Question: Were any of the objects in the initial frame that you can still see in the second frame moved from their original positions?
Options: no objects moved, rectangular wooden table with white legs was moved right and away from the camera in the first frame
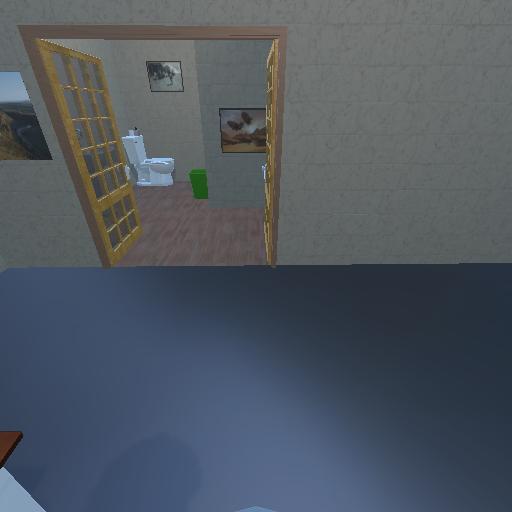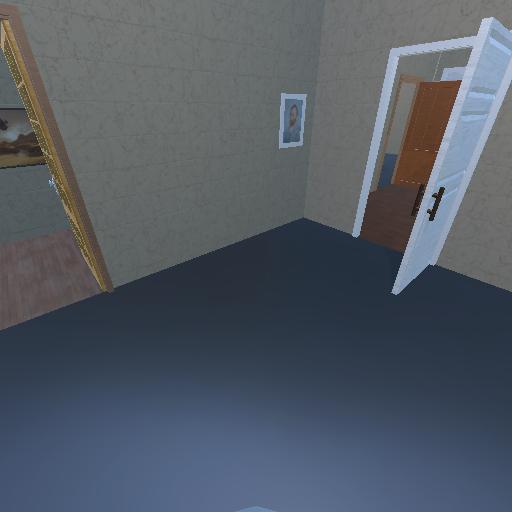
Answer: no objects moved